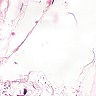
Metastatic tissue present: no